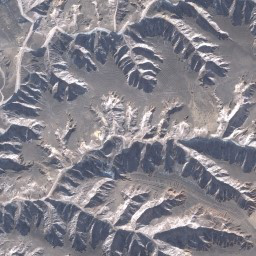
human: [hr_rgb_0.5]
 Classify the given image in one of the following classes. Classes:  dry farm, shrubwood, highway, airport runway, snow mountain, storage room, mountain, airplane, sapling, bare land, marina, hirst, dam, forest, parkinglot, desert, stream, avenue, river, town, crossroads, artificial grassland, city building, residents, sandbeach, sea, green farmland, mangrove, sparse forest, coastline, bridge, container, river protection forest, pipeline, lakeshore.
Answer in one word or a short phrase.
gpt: mountain